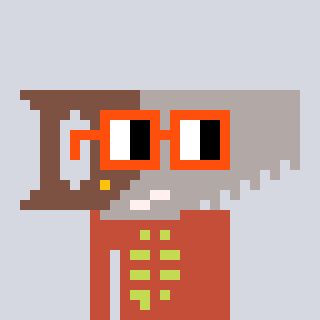
a pixel art character with square orange glasses, a saw-shaped head and a rust-colored body on a cool background